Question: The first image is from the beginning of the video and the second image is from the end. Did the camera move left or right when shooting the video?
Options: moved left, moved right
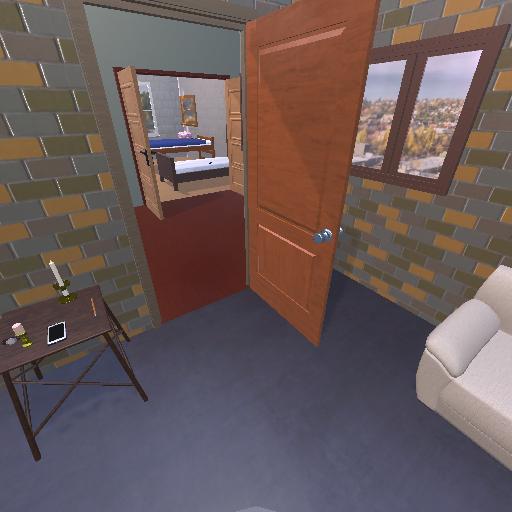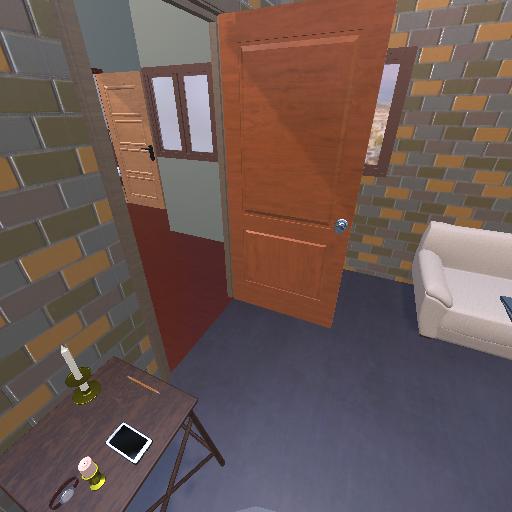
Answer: moved left